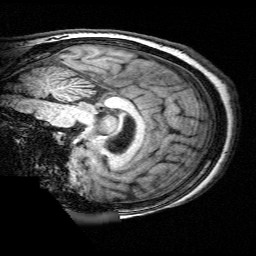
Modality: T1w
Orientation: sagittal
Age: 52
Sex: female
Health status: ill
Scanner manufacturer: siemens
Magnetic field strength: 3 T
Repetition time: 0.0025 s
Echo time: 0.00336 s